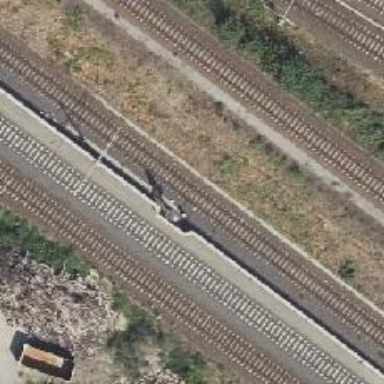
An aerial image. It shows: Railway signal.